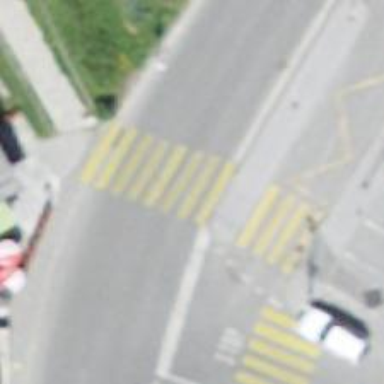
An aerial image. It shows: Zebra crossing on the road.